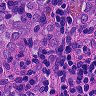
Metastatic tissue present: yes